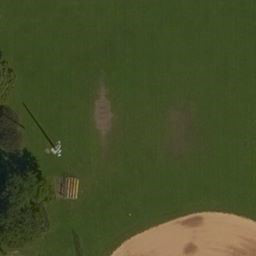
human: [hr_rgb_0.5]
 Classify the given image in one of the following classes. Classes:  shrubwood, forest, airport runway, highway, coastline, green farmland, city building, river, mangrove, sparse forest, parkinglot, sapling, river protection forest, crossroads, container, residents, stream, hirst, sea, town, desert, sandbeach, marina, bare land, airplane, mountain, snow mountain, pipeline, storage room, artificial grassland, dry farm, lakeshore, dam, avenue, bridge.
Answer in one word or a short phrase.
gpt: artificial grassland